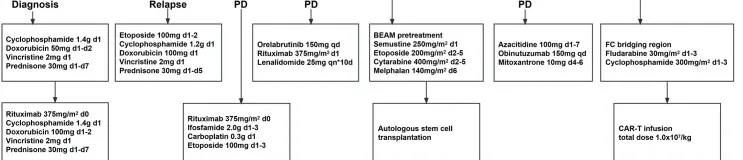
The whole process of multiline therapies and disease status of the patient after he was diagnosed with DLBCL. CT stands for computed tomography; PET-CT stands for positron emission tomography-computed tomography; ASCT stands for autologous stem cell transplantation; CAR-T stands for chimeric antigen receptor T-cell.
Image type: chart (chart)